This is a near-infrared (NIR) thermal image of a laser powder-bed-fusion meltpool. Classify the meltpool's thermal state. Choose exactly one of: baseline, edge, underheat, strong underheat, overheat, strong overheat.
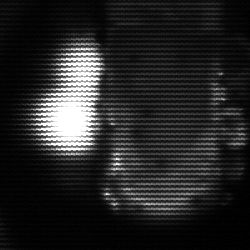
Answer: strong underheat